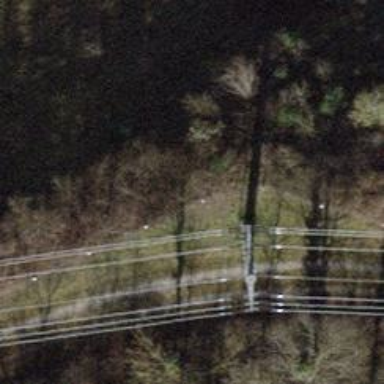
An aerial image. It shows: Power line in the image.